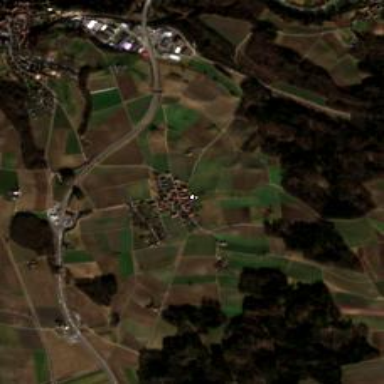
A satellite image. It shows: Village.